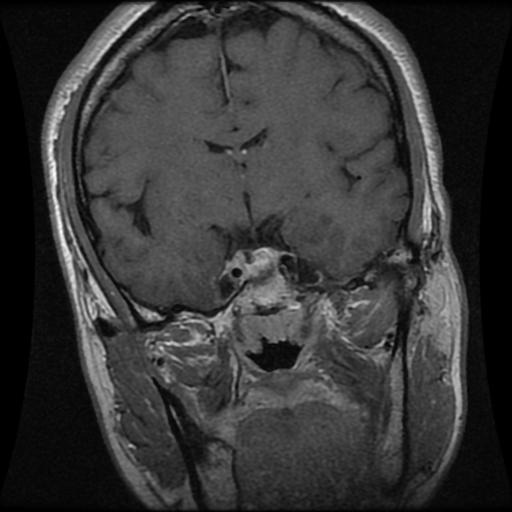
Label: pituitary